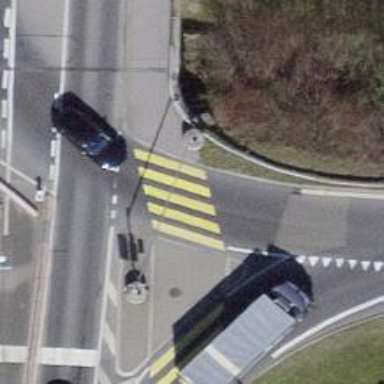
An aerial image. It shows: Kerb serving as barrier.